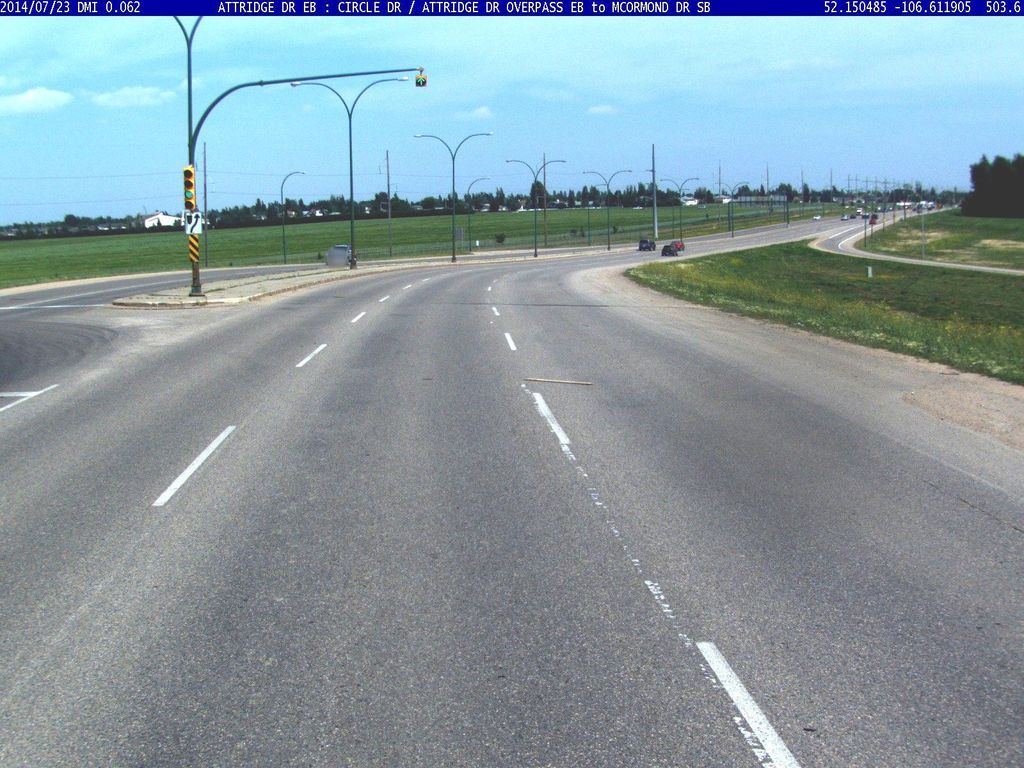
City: saskatoon